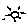
Label: sun